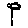
Label: flower